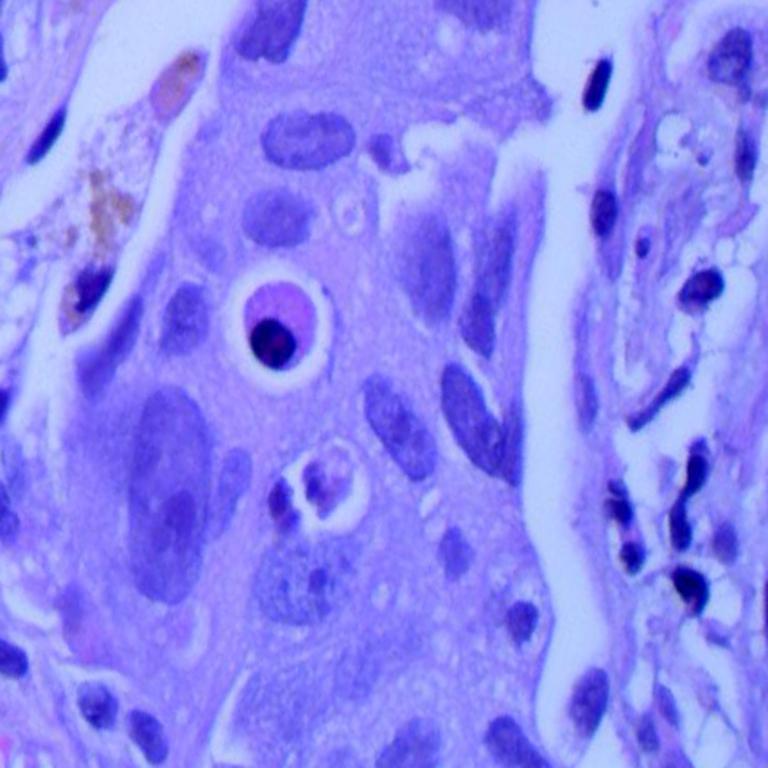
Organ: lung
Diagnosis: adenocarcinomas